Interaction volume radius: 5 \u00c5
Interaction volume height: 15 \u00c5
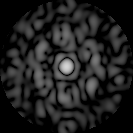
Disorder parameter: 0.8239